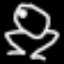
Label: frog